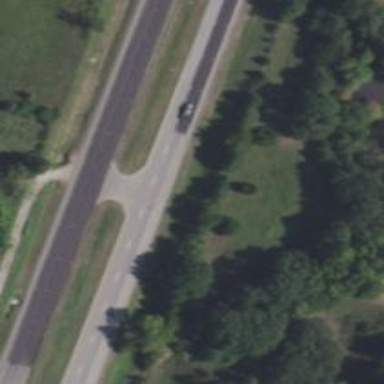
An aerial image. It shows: Trunk link highway.